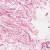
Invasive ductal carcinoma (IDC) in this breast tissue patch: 0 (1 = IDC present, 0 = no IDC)